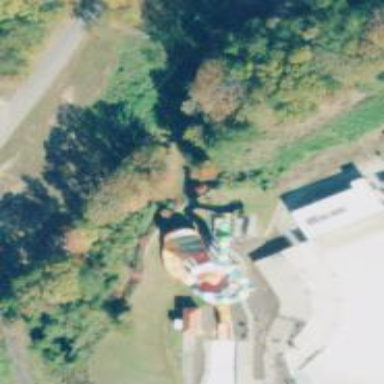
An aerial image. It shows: Water slide attraction.